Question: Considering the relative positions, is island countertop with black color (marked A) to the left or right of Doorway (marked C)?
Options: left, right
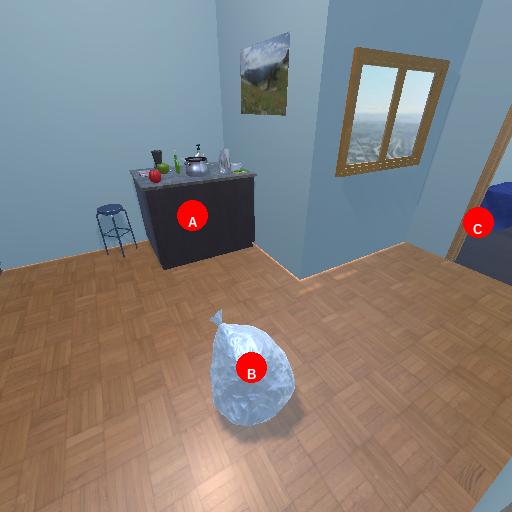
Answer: left